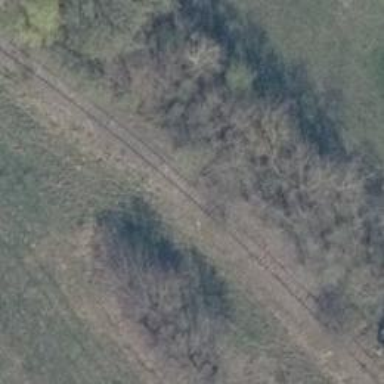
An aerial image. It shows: Abandoned railway.